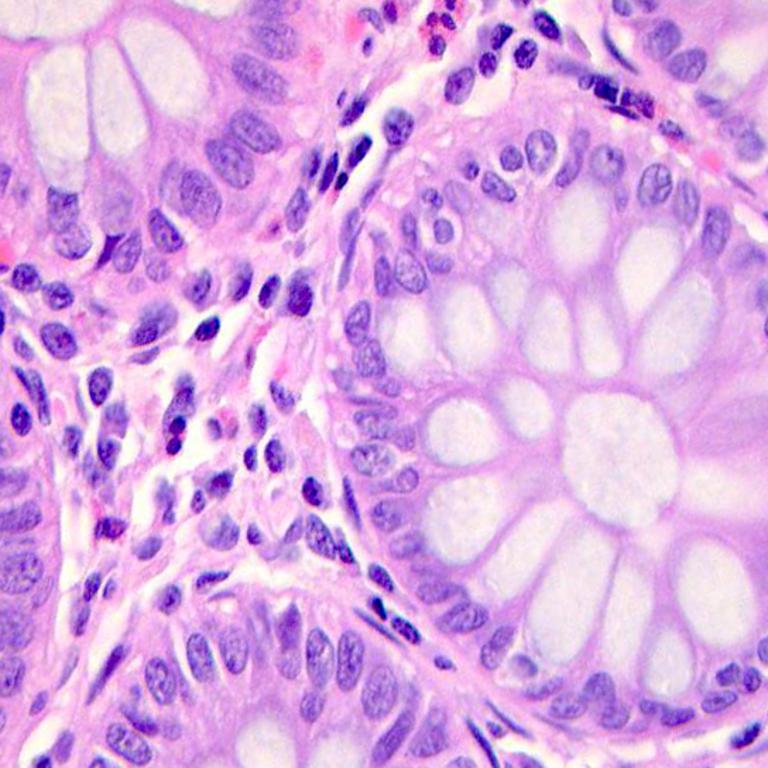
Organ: colon
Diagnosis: benign